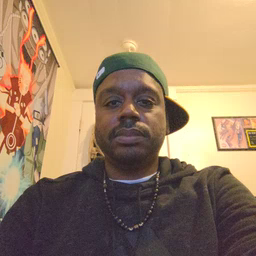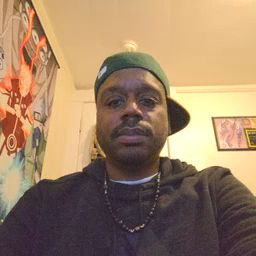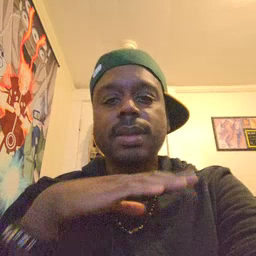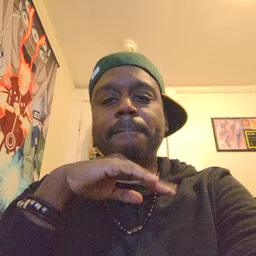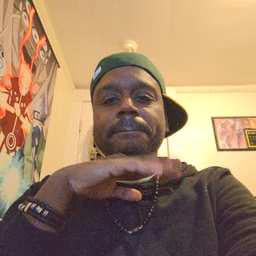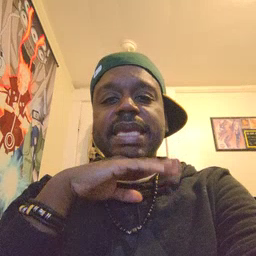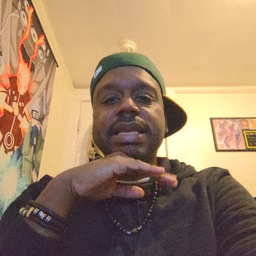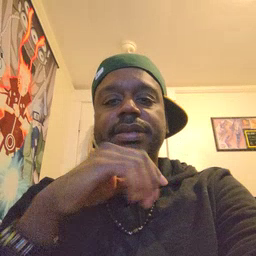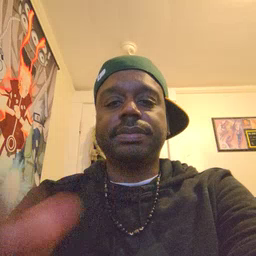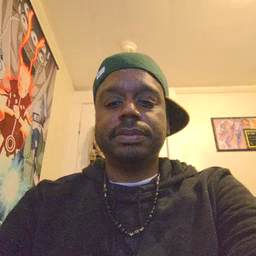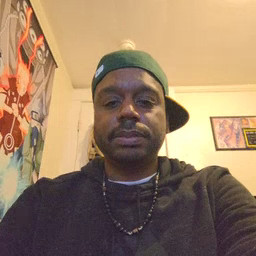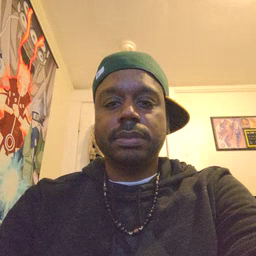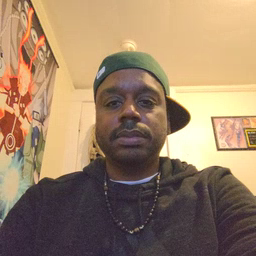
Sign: pig